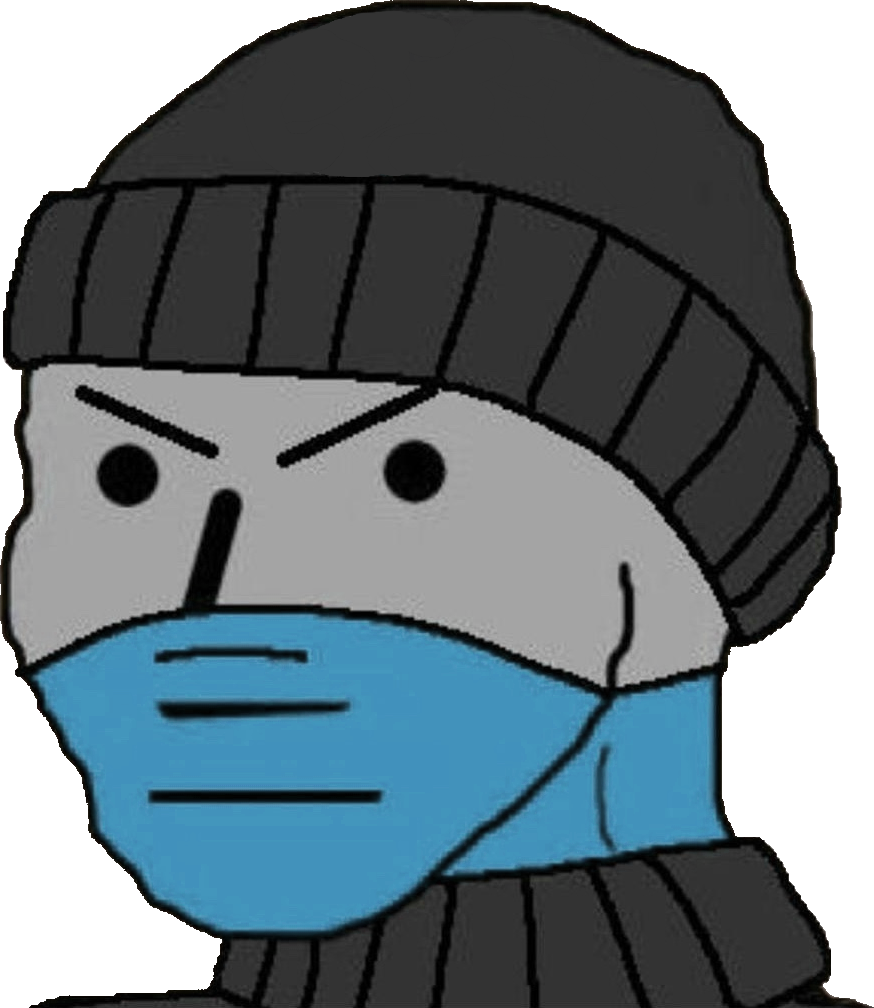
Label: 5_NPC